Field crop: tomato
Growth stage: 1
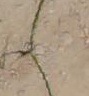
Species: cyperus